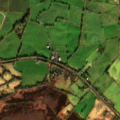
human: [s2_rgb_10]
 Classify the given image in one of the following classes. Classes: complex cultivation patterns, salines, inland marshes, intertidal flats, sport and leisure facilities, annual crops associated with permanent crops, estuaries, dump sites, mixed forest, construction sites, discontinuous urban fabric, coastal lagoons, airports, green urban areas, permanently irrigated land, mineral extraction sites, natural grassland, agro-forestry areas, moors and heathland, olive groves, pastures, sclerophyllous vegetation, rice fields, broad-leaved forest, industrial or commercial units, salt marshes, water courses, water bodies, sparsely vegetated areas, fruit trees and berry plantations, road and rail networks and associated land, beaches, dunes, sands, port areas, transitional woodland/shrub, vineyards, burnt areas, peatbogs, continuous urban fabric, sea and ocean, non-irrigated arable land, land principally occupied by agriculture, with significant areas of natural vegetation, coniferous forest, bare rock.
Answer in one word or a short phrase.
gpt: pastures, land principally occupied by agriculture, with significant areas of natural vegetation, transitional woodland/shrub, peatbogs